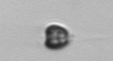
Label: Apedinella